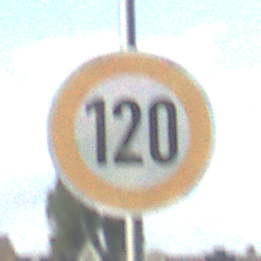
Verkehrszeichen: Geschwindigkeit120
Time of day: MorningAfternoon
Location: Outdoor (Suburban)
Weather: PartlyCloudy
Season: NotSpecified
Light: Natural